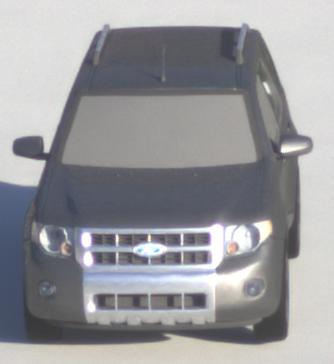
Make: Ford
Model: Escape Hybrid
Detailed model: -
Model produced from: 2004
Model produced until: 2012
Doors: 5
Color: gray
Road condition: dry road
Daytime: sunrise or sunset
Contrast: medium contrast